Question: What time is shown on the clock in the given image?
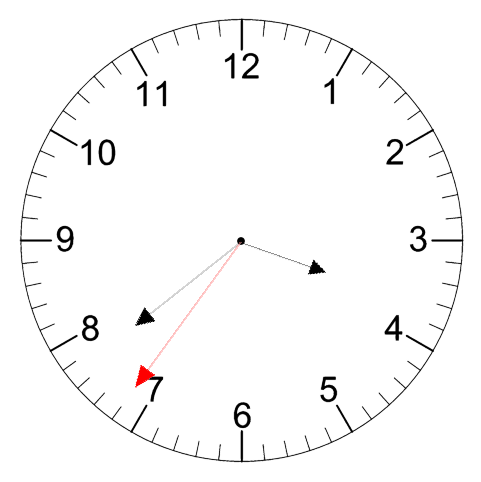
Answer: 03:38:36